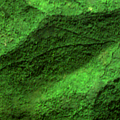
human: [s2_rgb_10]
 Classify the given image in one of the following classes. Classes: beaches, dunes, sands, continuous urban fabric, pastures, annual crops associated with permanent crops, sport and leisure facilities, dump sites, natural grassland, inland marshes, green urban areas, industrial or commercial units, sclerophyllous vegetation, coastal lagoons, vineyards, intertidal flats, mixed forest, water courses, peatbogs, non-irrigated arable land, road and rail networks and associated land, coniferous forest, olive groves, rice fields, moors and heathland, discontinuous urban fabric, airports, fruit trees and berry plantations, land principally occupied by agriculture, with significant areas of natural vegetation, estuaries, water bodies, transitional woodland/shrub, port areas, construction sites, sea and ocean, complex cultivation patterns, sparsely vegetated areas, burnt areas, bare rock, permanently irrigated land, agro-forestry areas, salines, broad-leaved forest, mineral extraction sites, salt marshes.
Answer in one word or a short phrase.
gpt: broad-leaved forest